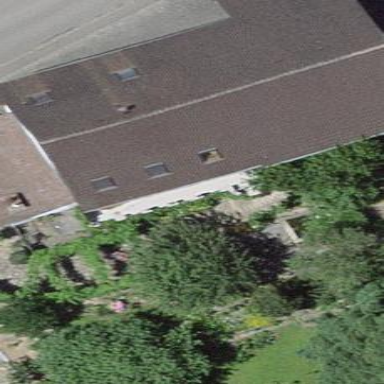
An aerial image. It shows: Building with tiled roof.